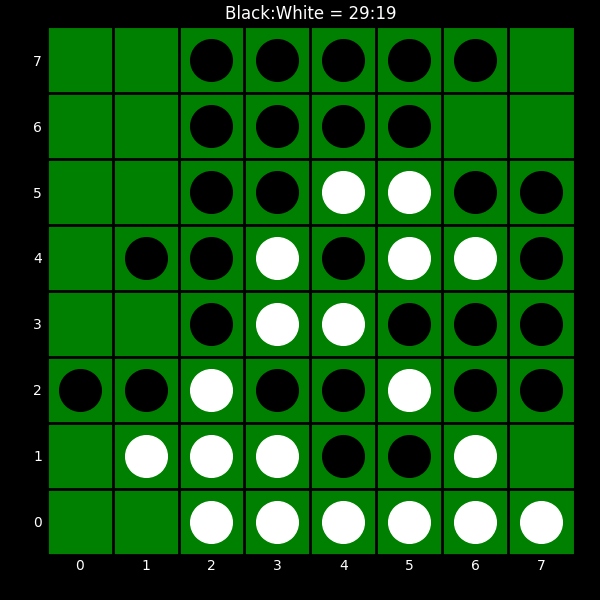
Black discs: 29
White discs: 19